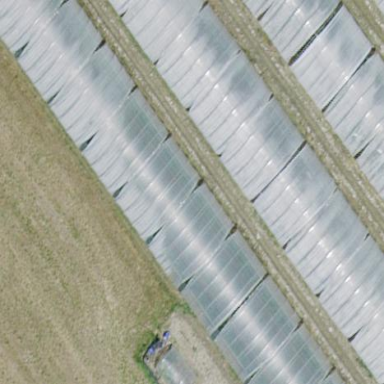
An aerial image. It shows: Greenhouse.